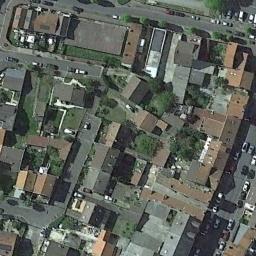
Label: residential